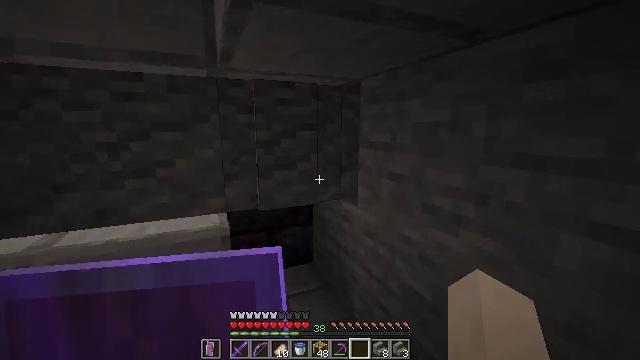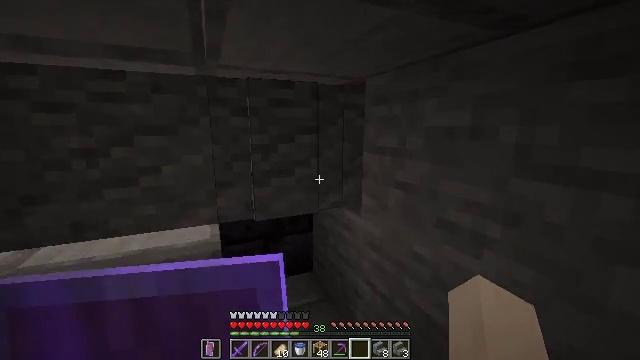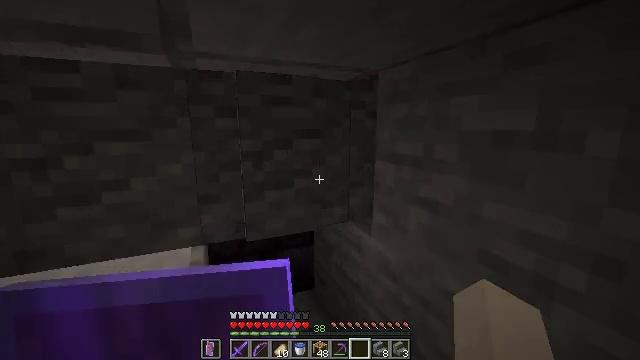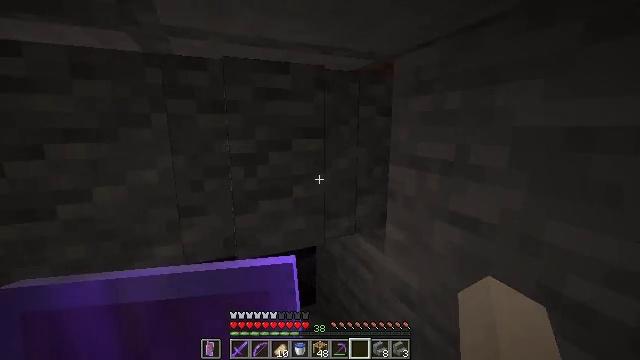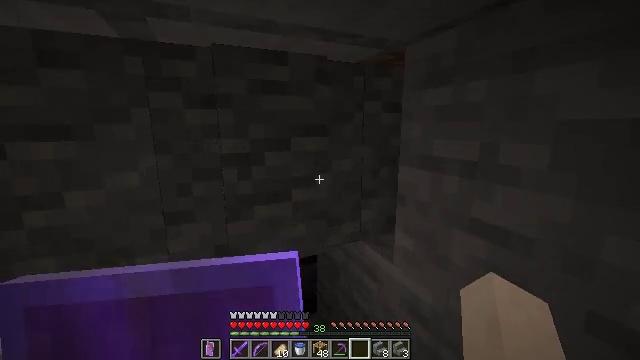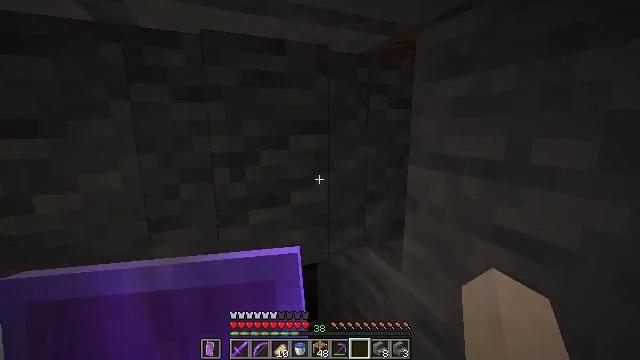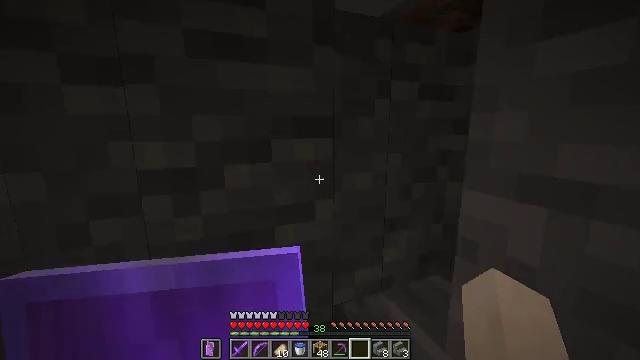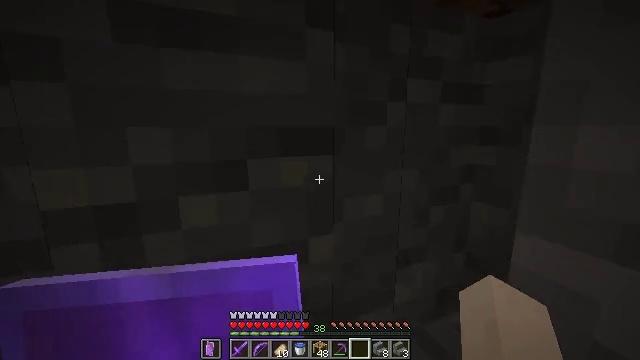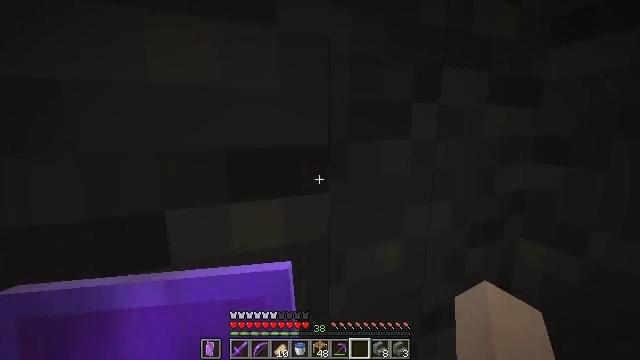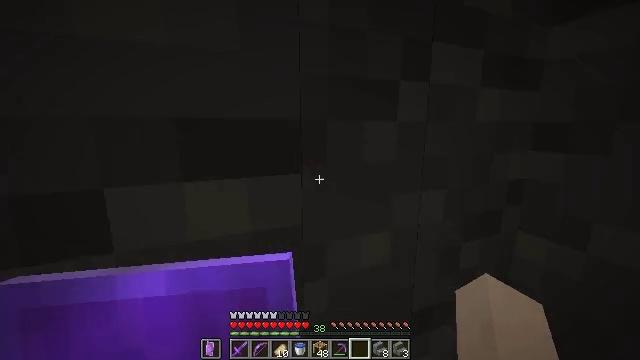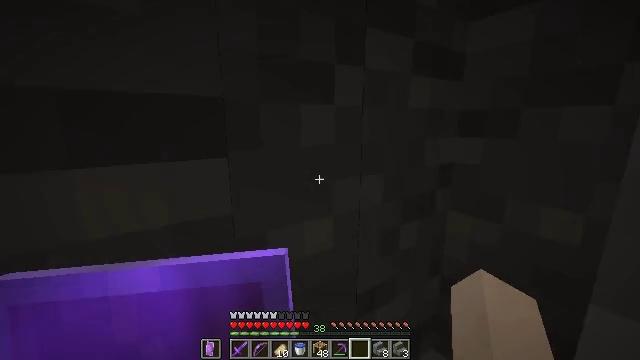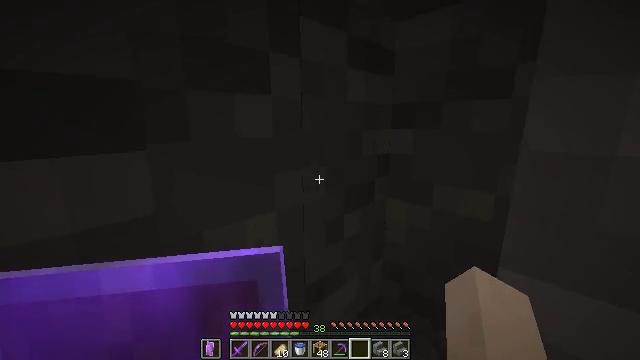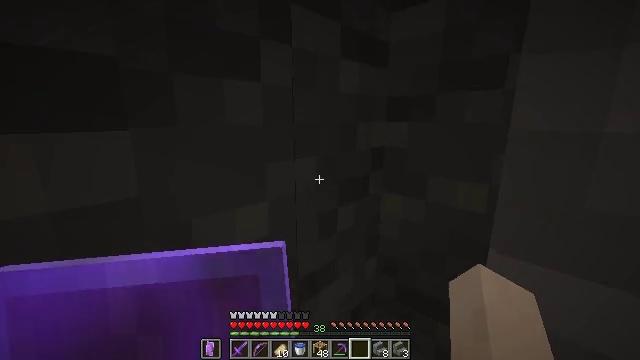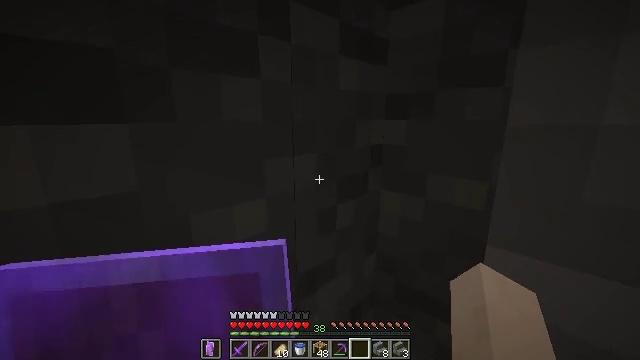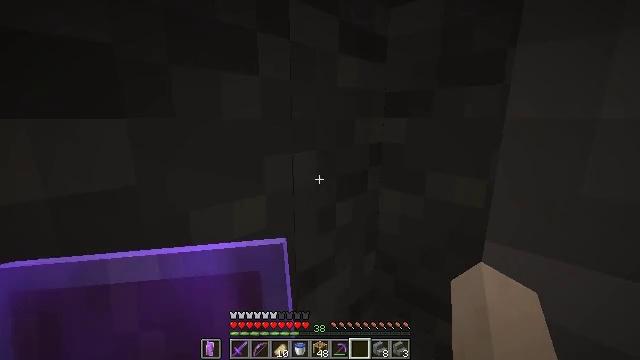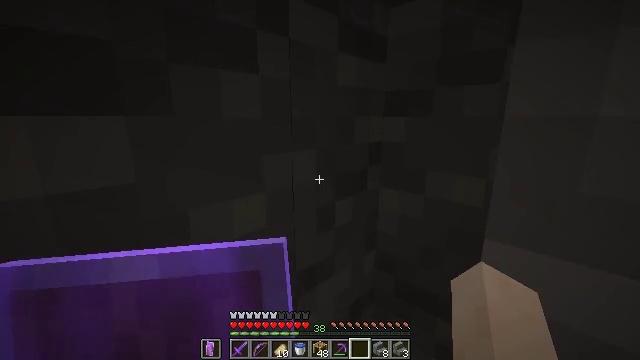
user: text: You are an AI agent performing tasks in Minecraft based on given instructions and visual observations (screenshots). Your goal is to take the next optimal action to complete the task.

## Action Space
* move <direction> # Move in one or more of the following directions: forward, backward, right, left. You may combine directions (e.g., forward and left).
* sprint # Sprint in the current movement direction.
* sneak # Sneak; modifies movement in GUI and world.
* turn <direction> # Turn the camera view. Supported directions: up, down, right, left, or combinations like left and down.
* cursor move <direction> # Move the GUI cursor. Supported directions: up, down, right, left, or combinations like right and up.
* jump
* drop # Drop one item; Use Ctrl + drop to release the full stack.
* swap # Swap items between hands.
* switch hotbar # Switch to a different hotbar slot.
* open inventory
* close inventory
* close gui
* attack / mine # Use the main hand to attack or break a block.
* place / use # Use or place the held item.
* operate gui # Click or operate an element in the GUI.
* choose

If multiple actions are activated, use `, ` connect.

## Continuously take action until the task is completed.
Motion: motion action
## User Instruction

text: Break the andesite wall to collect the blocks.
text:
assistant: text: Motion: move forward
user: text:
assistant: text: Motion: move forward
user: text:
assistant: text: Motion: move forward
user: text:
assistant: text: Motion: move forward
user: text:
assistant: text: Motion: move forward
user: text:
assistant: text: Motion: move forward
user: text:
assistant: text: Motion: move forward
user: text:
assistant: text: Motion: move forward
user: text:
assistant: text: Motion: no_op
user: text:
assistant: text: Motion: turn right and down
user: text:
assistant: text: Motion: turn right
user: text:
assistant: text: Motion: no_op
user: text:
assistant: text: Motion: no_op
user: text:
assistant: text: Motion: no_op
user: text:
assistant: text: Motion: no_op
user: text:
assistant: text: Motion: no_op
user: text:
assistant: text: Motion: no_op
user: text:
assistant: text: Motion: no_op
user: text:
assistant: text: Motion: no_op
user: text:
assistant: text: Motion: no_op
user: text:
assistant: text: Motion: sneak
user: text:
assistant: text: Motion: sneak
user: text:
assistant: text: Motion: sneak
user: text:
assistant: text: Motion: sneak
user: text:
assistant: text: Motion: sneak
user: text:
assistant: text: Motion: sneak
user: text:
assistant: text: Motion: sneak
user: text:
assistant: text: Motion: sneak
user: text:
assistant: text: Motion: sneak, turn up
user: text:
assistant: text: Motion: sneak, turn right and up